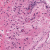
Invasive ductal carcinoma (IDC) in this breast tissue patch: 0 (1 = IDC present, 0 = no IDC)